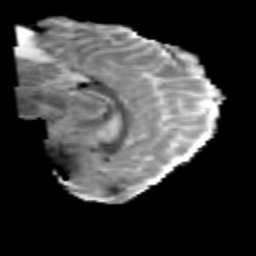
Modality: MD
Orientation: sagittal
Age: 24
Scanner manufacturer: philips
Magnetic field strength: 3 T
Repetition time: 8.6 s
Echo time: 0.127 s